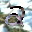
Label: 2